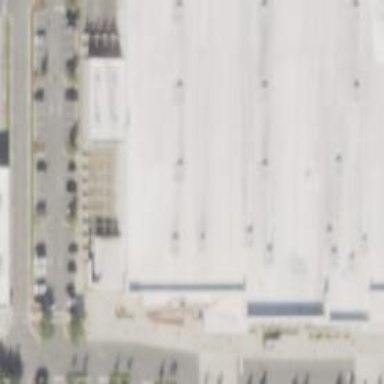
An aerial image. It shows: Supermarket located in building.